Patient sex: M
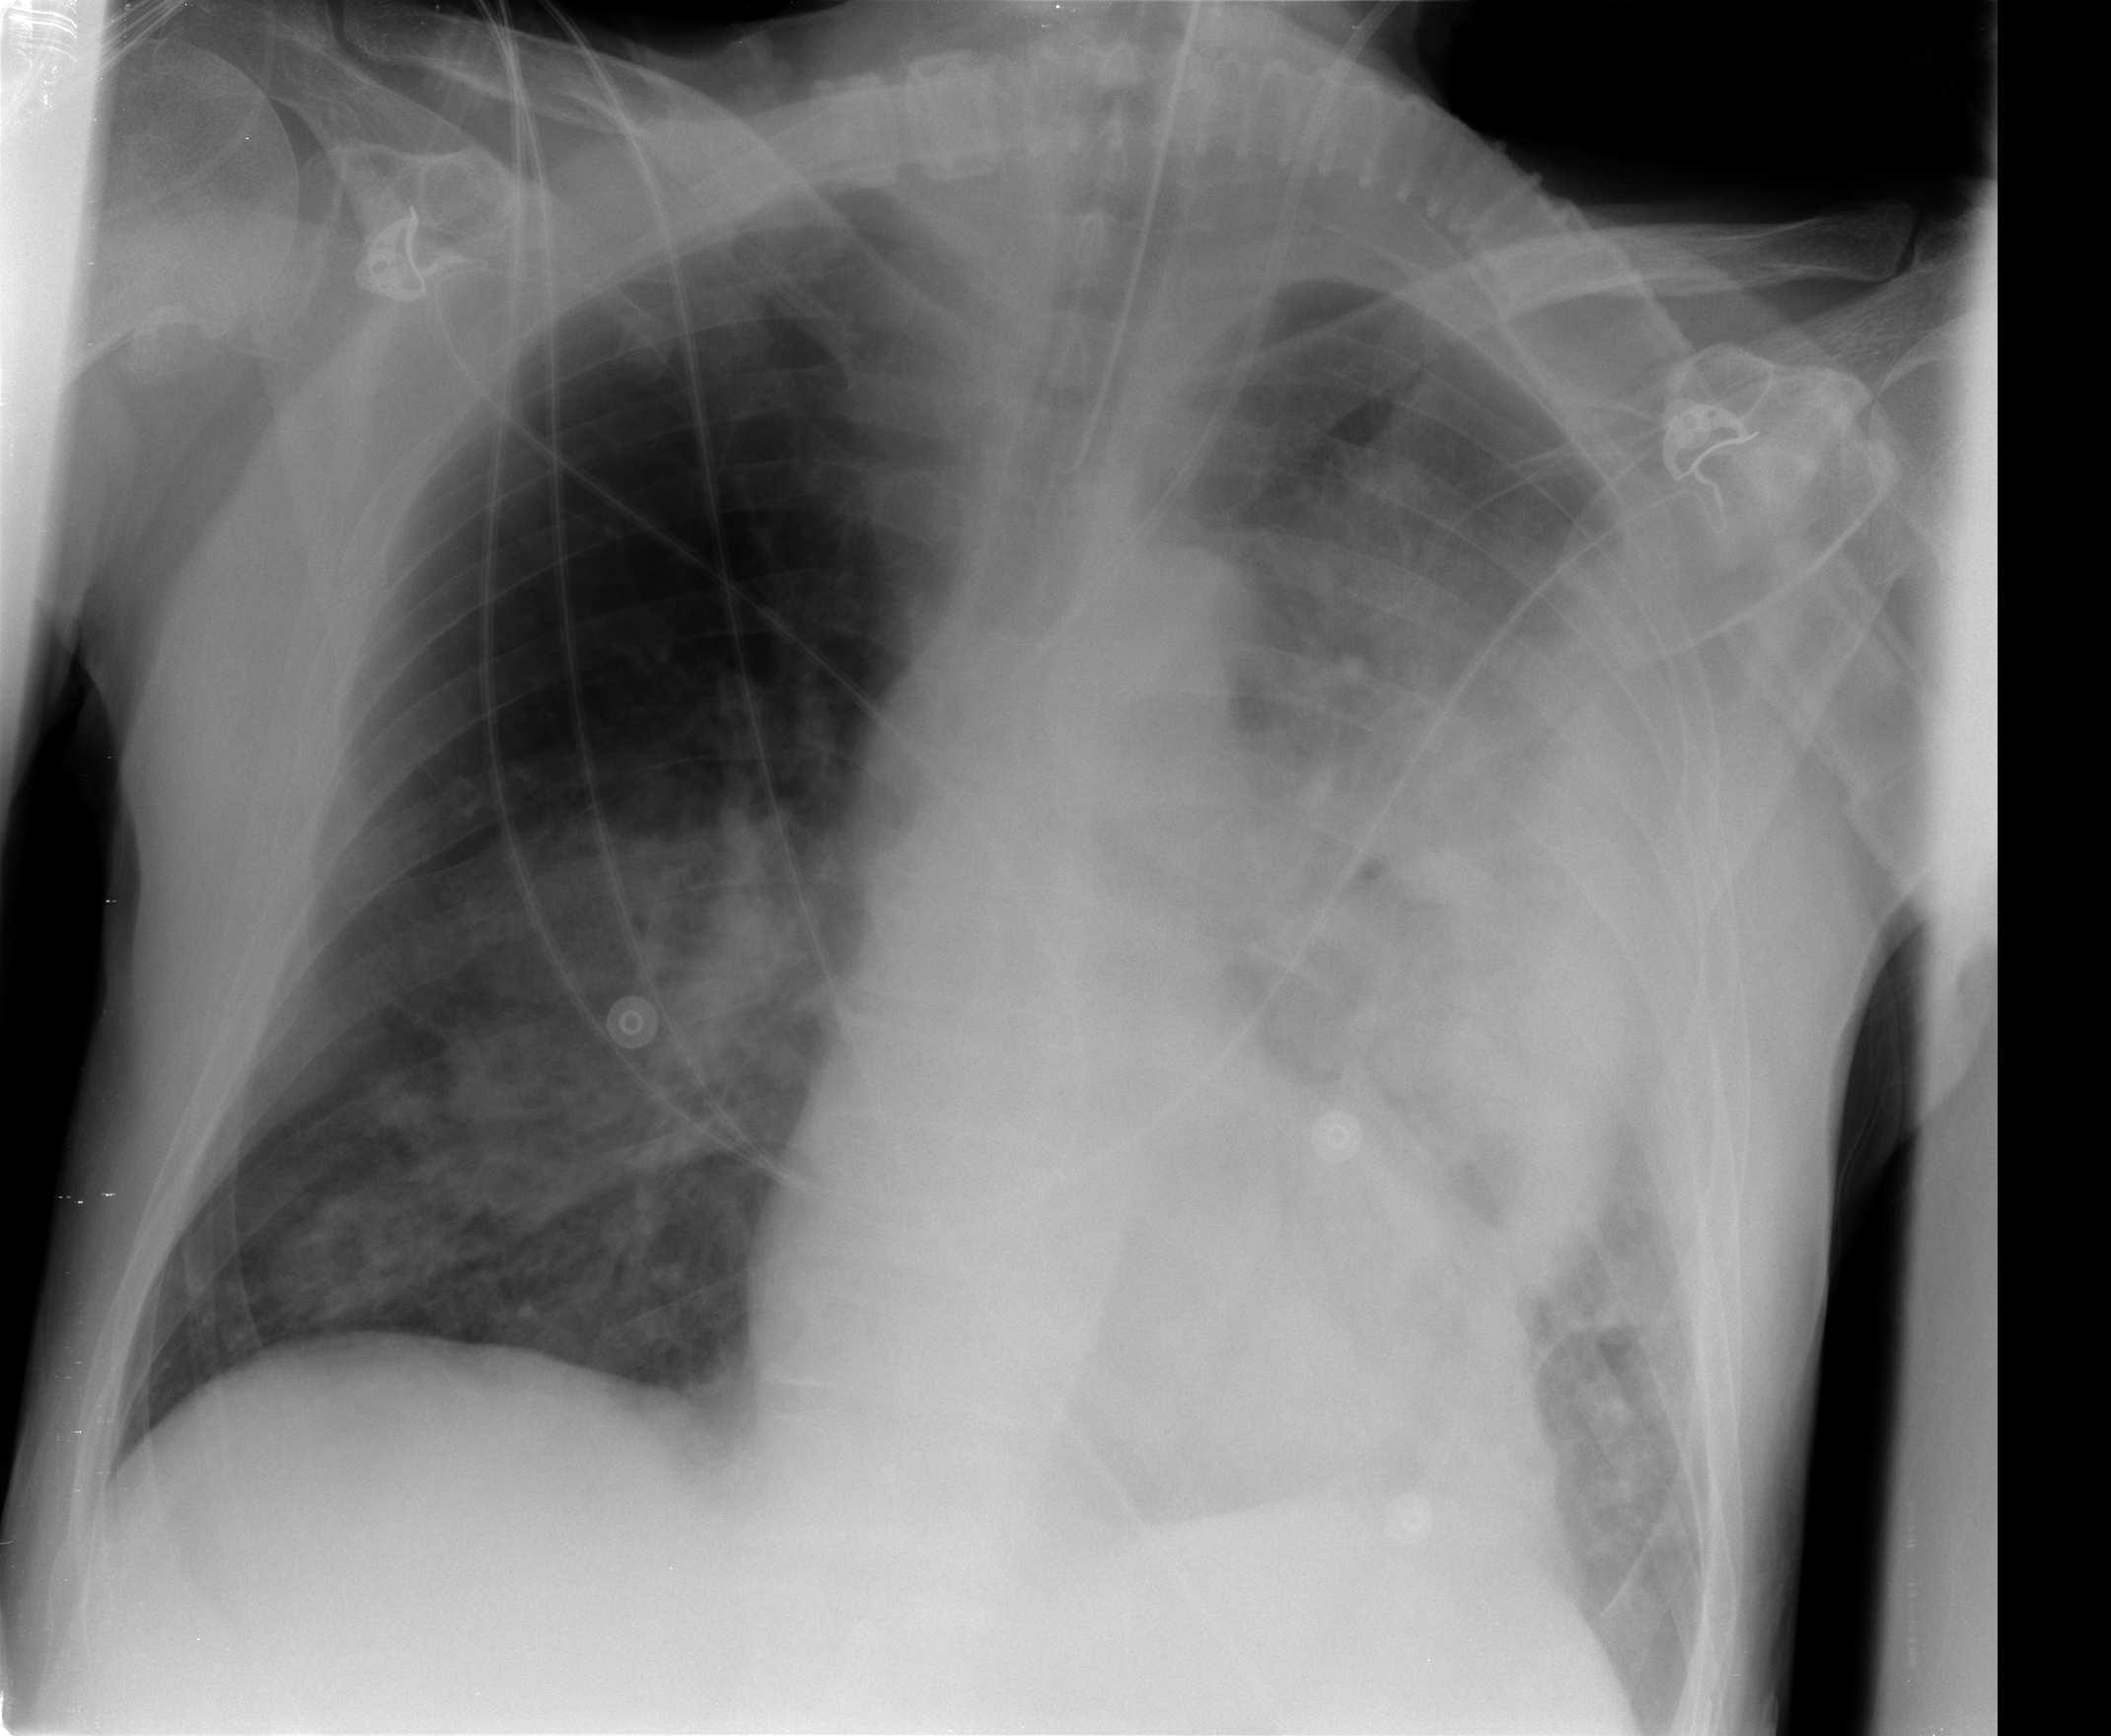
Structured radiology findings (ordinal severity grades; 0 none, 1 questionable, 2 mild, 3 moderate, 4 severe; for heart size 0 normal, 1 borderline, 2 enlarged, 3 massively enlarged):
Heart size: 0
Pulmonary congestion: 0
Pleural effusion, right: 0
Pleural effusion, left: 2
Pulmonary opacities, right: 3
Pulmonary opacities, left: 4
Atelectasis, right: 2
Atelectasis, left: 3